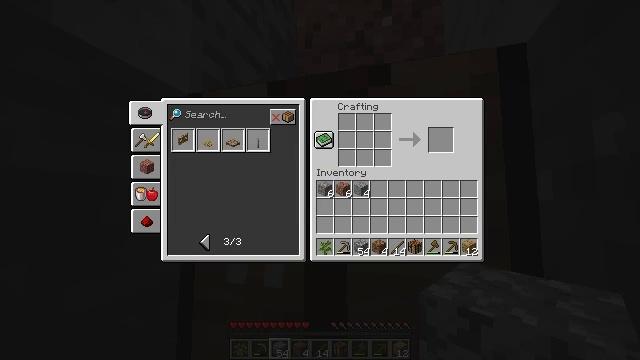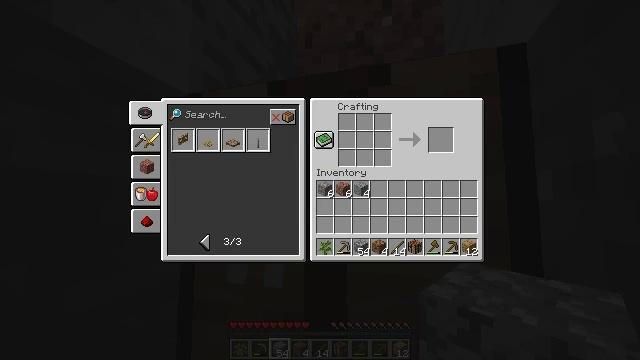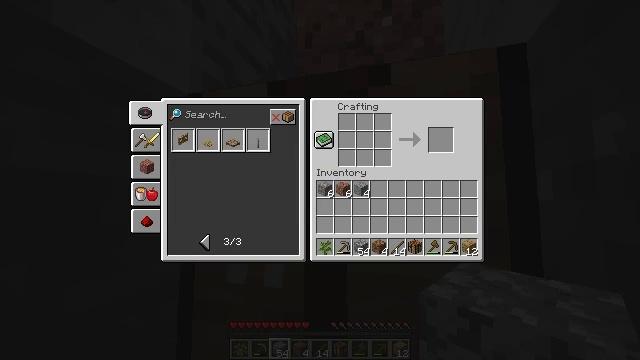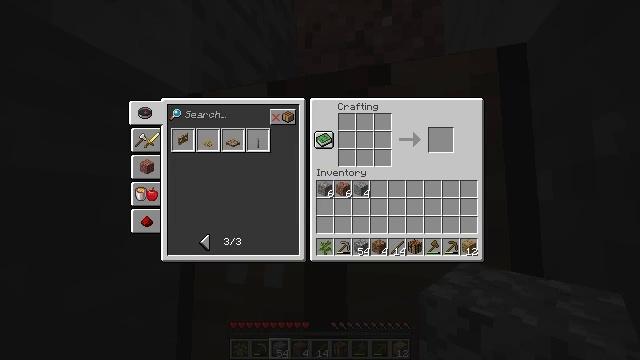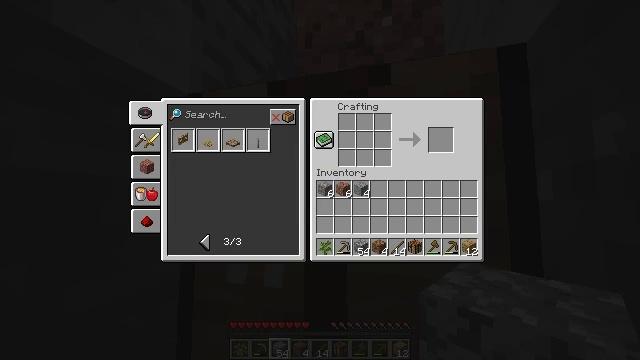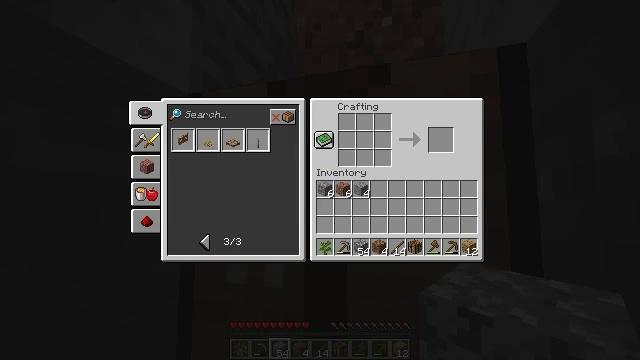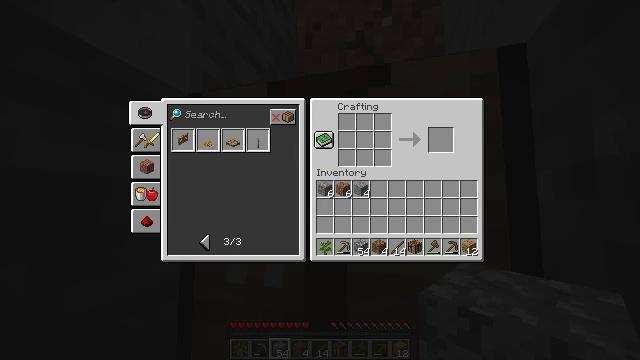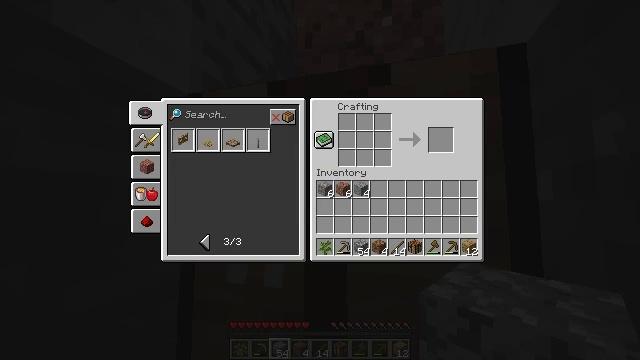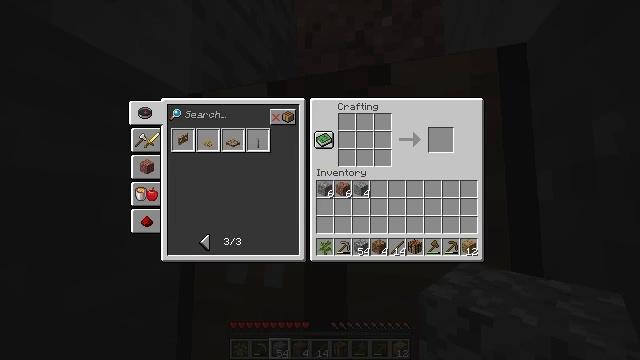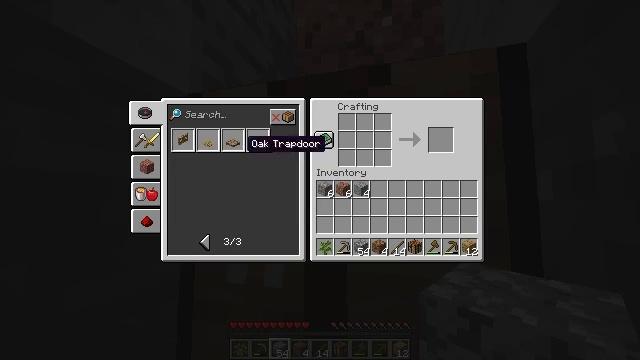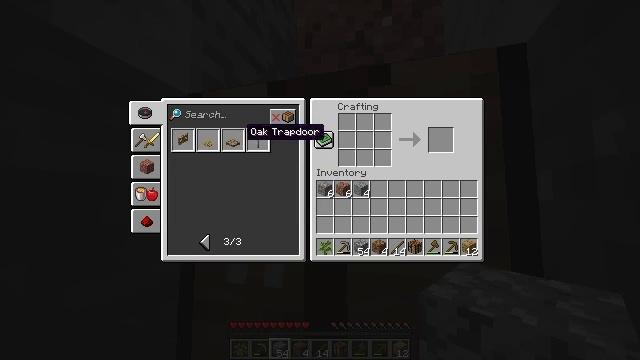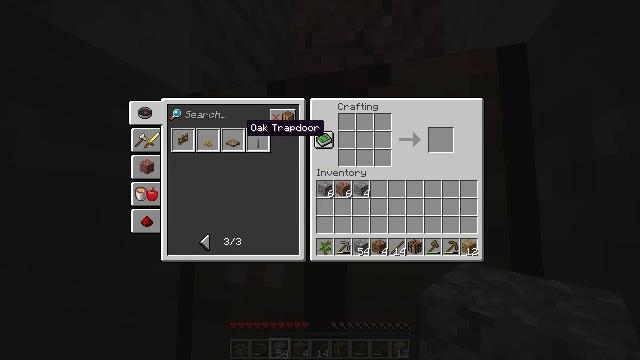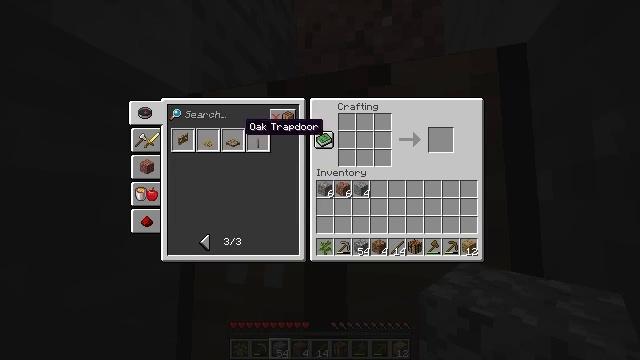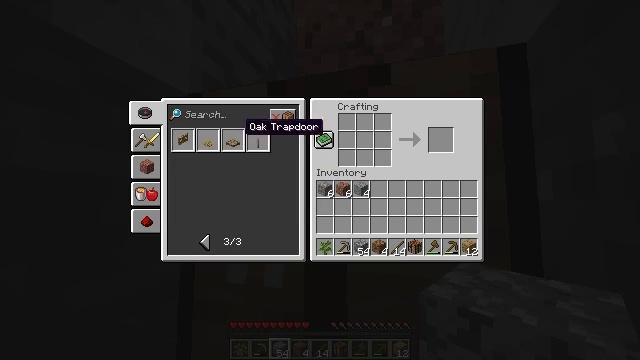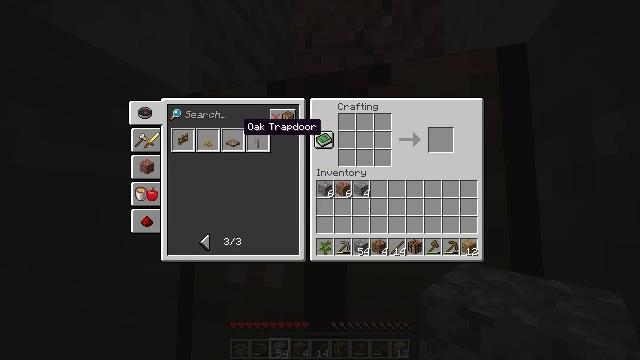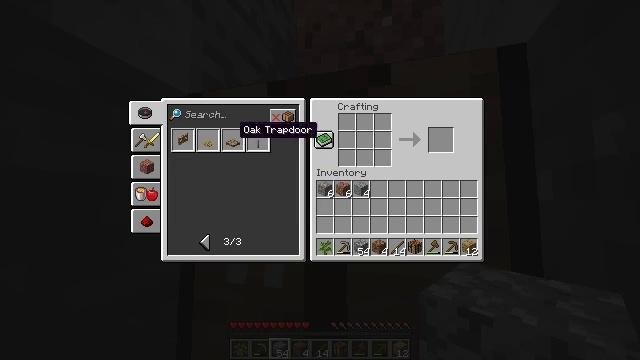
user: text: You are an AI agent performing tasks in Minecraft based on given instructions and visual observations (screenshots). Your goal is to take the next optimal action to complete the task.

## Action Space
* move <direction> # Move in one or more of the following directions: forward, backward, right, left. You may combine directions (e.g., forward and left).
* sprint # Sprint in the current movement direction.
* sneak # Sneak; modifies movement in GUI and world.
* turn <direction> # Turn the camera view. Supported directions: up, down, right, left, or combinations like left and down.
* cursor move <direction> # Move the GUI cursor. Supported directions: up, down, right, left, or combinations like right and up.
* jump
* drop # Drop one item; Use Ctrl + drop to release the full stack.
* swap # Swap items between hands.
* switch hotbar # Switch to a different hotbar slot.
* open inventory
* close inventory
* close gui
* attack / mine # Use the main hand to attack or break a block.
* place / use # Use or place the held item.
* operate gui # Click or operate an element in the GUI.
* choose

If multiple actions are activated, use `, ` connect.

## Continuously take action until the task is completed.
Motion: motion action
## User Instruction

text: Combine oak planks to make an oak trapdoor.
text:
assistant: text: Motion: no_op
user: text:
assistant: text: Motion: no_op
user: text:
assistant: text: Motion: no_op
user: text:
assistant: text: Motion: no_op
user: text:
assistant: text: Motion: no_op
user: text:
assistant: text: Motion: no_op
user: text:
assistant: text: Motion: cursor move up
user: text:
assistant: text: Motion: cursor move up
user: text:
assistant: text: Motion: cursor move up
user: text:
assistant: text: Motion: cursor move up
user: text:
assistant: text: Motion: no_op
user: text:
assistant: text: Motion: no_op
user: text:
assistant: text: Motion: no_op
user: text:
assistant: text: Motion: no_op
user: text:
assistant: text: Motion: no_op
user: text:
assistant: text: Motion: no_op
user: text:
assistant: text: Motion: operate gui
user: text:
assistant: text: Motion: operate gui
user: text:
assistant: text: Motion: operate gui
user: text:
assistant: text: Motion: no_op
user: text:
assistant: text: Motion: cursor move right
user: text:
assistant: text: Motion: cursor move right
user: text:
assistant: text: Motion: cursor move right and down
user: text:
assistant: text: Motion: cursor move right
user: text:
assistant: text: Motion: no_op
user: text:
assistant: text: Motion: no_op
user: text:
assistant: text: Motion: no_op
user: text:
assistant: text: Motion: no_op
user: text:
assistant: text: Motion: cursor move right and up
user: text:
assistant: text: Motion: no_op